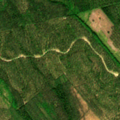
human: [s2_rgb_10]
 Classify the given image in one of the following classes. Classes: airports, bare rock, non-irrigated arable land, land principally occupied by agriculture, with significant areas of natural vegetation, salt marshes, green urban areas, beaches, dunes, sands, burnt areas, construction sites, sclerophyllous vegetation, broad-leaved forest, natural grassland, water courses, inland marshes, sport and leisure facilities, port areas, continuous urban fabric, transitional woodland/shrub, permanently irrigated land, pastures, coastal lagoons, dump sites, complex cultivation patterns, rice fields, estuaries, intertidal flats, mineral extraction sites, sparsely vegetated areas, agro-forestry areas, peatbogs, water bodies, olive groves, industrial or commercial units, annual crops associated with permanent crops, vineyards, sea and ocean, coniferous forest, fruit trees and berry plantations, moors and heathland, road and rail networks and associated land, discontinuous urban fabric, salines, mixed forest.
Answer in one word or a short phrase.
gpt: coniferous forest